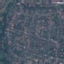
Label: Residential